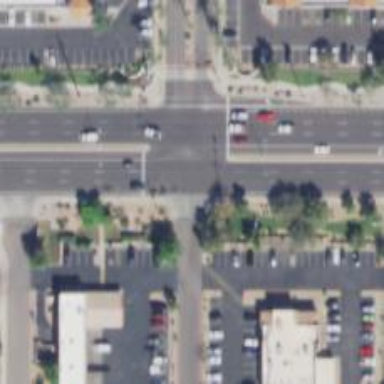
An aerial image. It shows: Solid stop line on the road.